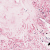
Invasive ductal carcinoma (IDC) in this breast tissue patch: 0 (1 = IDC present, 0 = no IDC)